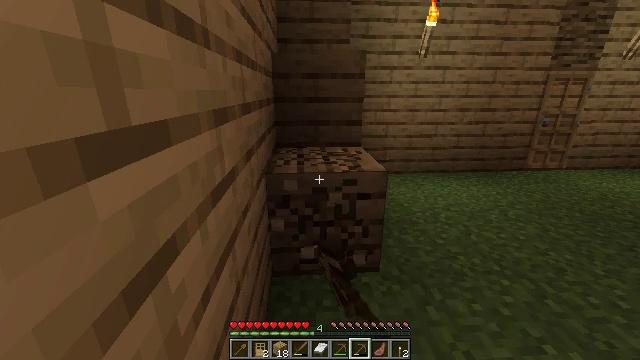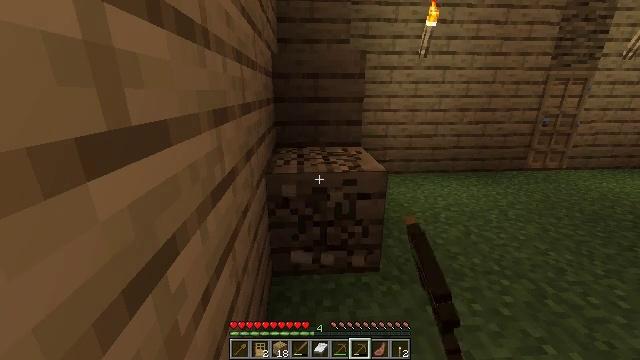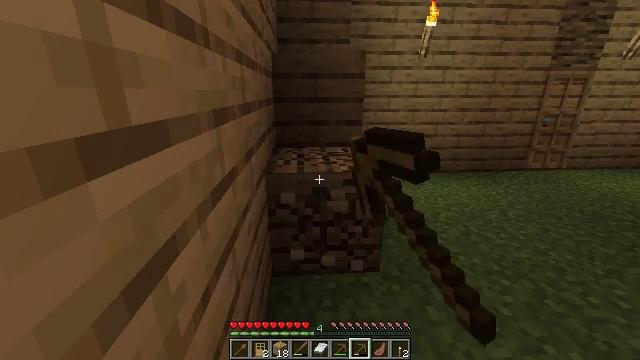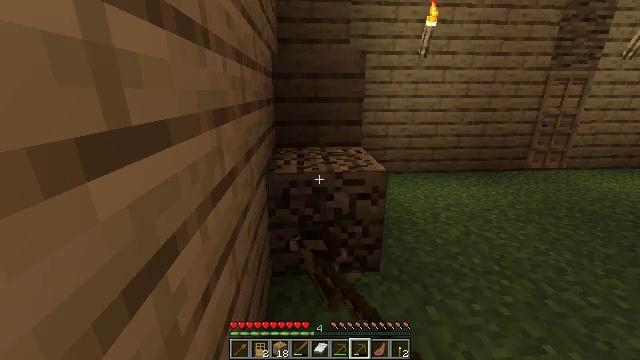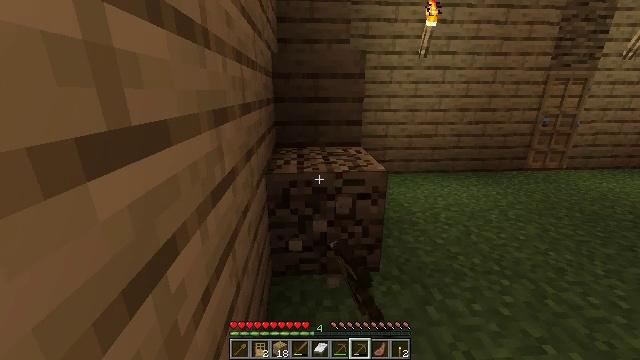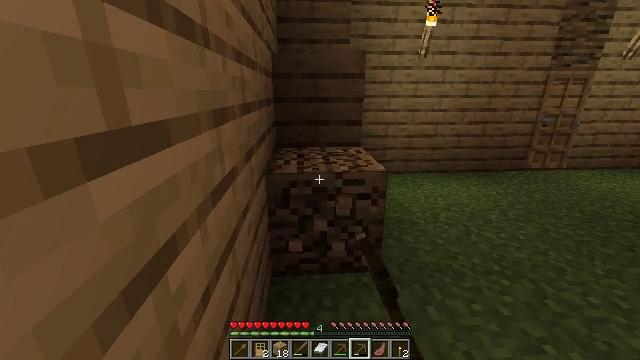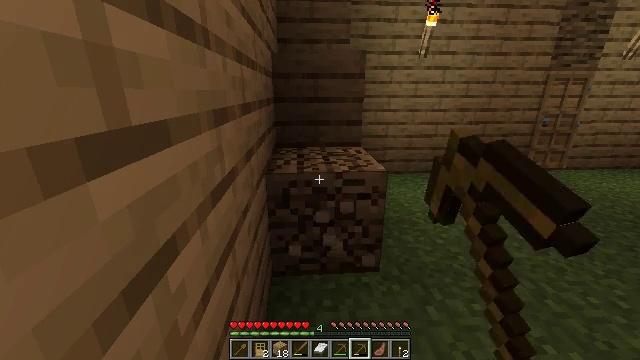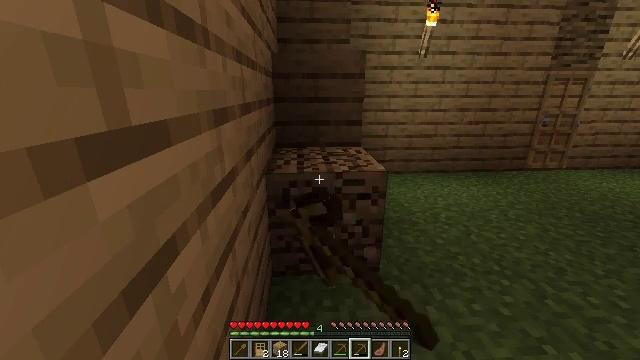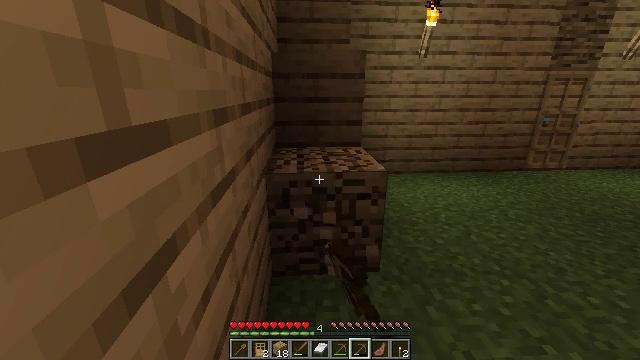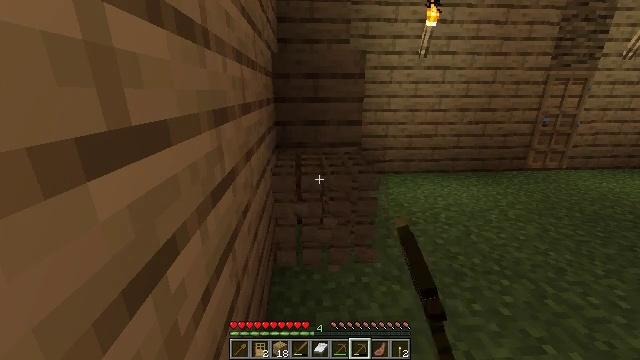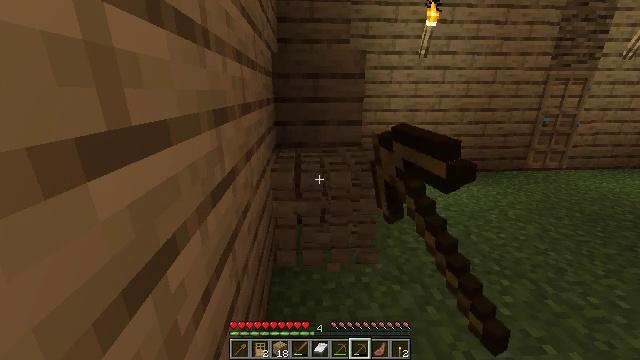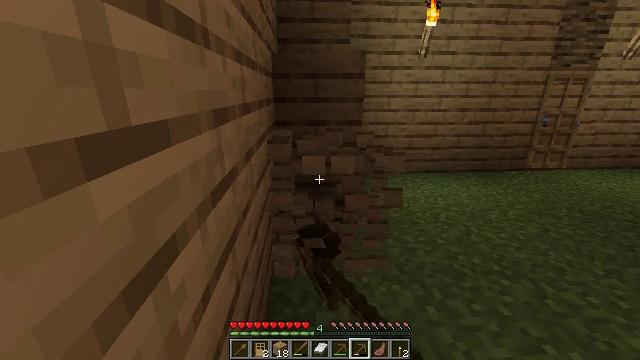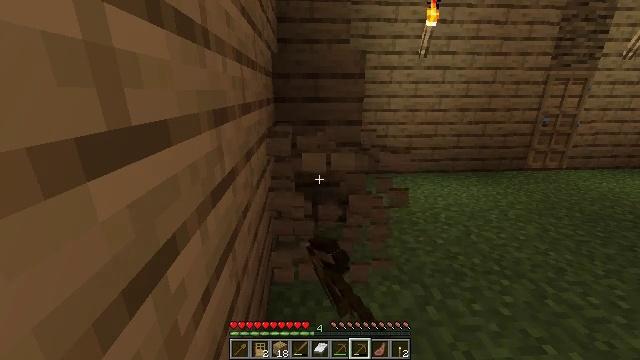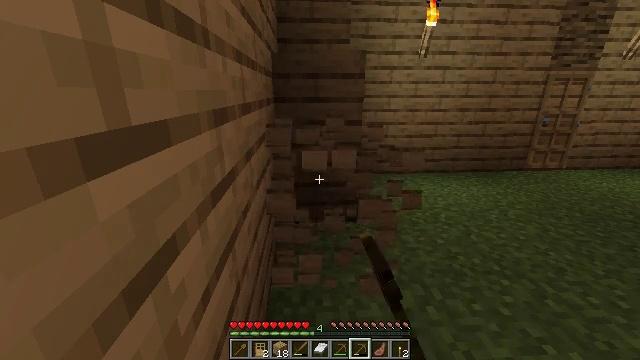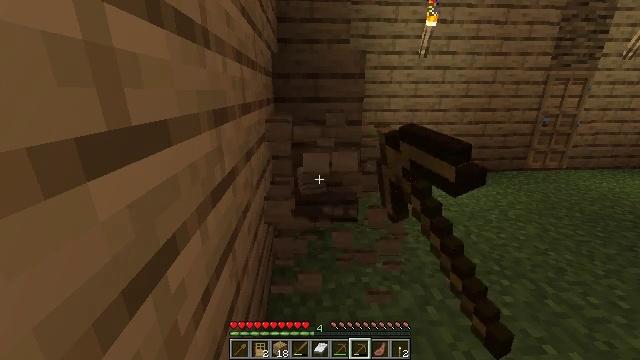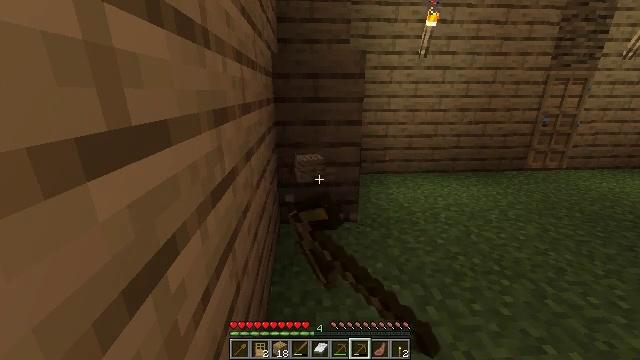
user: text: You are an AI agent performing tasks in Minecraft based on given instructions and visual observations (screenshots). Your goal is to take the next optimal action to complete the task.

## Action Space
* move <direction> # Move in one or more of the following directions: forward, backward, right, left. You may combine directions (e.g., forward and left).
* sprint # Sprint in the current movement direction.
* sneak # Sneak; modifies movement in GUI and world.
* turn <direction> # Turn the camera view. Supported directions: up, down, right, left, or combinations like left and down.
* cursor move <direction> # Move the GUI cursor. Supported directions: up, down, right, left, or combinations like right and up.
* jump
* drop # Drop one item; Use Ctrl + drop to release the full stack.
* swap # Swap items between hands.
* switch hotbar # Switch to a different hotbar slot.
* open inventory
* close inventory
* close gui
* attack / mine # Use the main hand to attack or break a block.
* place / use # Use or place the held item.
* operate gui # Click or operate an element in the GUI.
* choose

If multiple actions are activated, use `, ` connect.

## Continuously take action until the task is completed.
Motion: motion action
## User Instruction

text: Gather some oak planks.
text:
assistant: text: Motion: attack / mine
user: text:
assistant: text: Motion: attack / mine
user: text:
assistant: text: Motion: attack / mine
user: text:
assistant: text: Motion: attack / mine
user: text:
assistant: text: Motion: attack / mine
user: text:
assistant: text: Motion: attack / mine
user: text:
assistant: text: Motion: attack / mine
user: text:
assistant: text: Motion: attack / mine
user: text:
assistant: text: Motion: attack / mine
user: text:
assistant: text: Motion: attack / mine
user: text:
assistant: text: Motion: attack / mine
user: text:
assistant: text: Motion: attack / mine
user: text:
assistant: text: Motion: attack / mine
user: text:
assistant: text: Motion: attack / mine
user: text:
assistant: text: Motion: attack / mine
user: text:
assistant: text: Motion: attack / mine
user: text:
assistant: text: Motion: attack / mine
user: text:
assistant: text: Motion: no_op
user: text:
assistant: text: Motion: no_op
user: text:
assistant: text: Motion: move forward
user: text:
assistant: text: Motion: move forward
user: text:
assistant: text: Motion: move forward
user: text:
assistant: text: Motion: move forward, turn up
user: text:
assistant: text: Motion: move forward
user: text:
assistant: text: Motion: move forward
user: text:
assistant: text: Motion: move forward
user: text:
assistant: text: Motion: move forward
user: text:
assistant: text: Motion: move forward
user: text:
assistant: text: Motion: move forward
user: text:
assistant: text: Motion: move forward